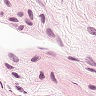
Metastatic tissue present: no